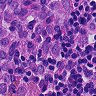
Metastatic tissue present: yes